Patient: sex M, age 54
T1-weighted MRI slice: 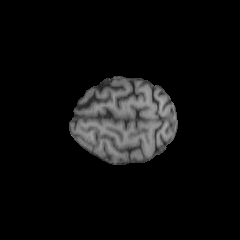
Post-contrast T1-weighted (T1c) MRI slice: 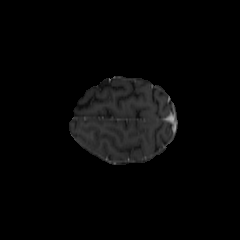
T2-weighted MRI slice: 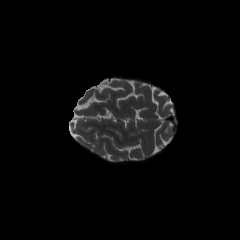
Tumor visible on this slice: no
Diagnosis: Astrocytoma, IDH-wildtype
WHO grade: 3